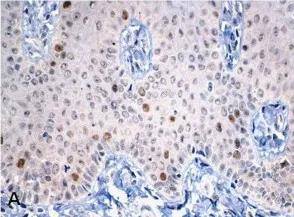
Immunostaining for geminin.
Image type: pathology (immunostaining)